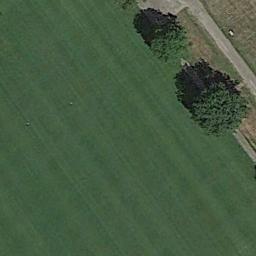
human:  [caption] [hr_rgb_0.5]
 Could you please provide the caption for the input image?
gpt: This meadow has two trees and dense grasses and a striped texture .

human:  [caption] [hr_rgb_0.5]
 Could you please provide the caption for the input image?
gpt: Two green trees on green grass .

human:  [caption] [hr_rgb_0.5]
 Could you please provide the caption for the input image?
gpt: There are some trees near the meadow .

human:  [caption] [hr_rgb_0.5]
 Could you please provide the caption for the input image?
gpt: The entire image is dominated by grass .

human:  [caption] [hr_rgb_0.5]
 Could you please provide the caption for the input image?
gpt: Thera are two green trees beside the green and smooth meadow .